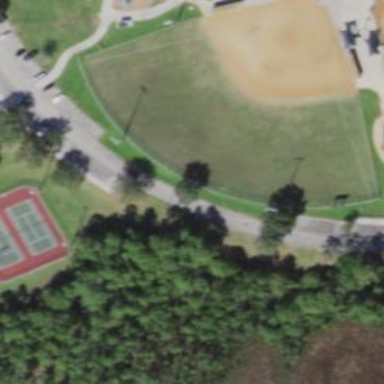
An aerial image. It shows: Disc golf hole.